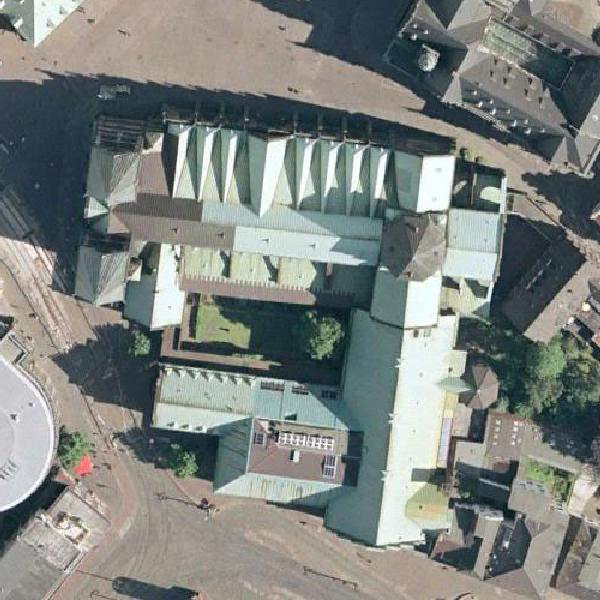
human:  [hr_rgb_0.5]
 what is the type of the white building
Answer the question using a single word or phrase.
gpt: church